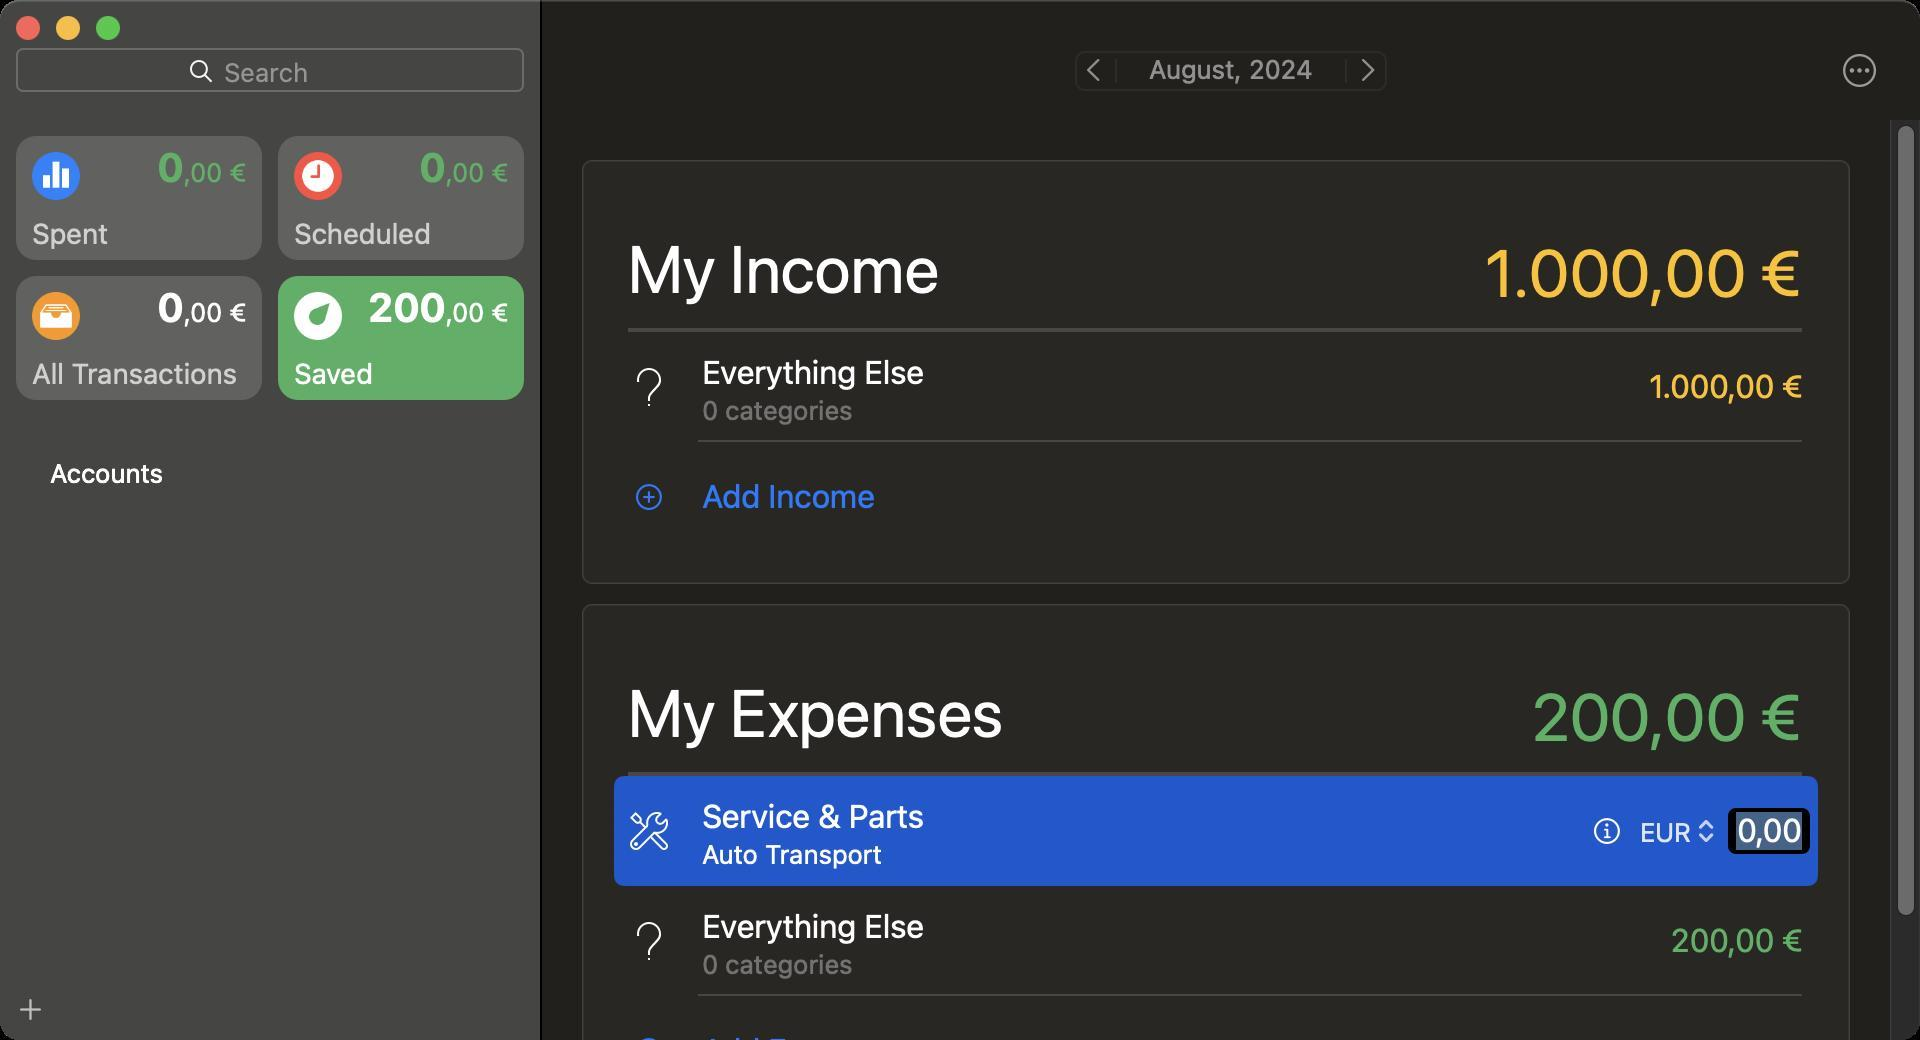
Accessibility tree:
{"name": "Money", "role": "AXWindow", "description": null, "role_description": "standard window", "value": null, "position": "384.00;317.00", "size": "960;520", "children": [{"name": null, "role": "AXSplitGroup", "description": null, "role_description": "split group", "value": null, "position": "0.00;0.00", "size": "960;520", "children": [{"name": null, "role": "AXTextField", "description": null, "role_description": "text field", "value": null, "position": "110.00;27.00", "size": "128;17", "children": []}, {"name": null, "role": "AXList", "description": null, "role_description": "collection", "value": null, "position": "0.00;60.00", "size": "270;150", "children": [{"name": null, "role": "AXList", "description": null, "role_description": "section", "value": null, "position": "8.00;68.00", "size": "254;132", "children": [{"name": null, "role": "AXGroup", "description": null, "role_description": "group", "value": null, "position": "8.00;68.00", "size": "254;132", "children": []}]}]}, {"name": null, "role": "AXScrollArea", "description": null, "role_description": "scroll area", "value": null, "position": "0.00;210.00", "size": "270;280", "children": [{"name": null, "role": "AXOutline", "description": null, "role_description": "outline", "value": null, "position": "0.00;210.00", "size": "255;280", "children": [{"name": null, "role": "AXRow", "description": null, "role_description": "outline row", "value": null, "position": "0.00;220.00", "size": "255;1", "children": [{"name": null, "role": "AXCell", "description": null, "role_description": "cell", "value": null, "position": "10.00;220.00", "size": "235;1", "children": [{"name": null, "role": "AXStaticText", "description": null, "role_description": "text", "value": "", "position": "23.00;212.00", "size": "4;17", "children": []}]}]}, {"name": null, "role": "AXRow", "description": null, "role_description": "outline row", "value": null, "position": "0.00;221.00", "size": "255;30", "children": [{"name": null, "role": "AXCell", "description": null, "role_description": "cell", "value": null, "position": "10.00;221.00", "size": "235;30", "children": [{"name": null, "role": "AXStaticText", "description": null, "role_description": "text", "value": "Accounts", "position": "23.00;227.50", "size": "61;17", "children": []}]}]}, {"name": null, "role": "AXColumn", "description": null, "role_description": "column", "value": null, "position": "10.00;210.00", "size": "235;280", "children": []}]}, {"name": null, "role": "AXScrollBar", "description": null, "role_description": "scroll bar", "value": 0.0, "position": "255.00;210.00", "size": "15;280", "children": []}]}, {"name": "", "role": "AXButton", "description": "add", "role_description": "button", "value": null, "position": "8.00;495.50", "size": "14;18", "children": []}, {"name": null, "role": "AXSplitter", "description": null, "role_description": "splitter", "value": 270.0, "position": "270.00;28.00", "size": "1;492", "children": []}, {"name": "", "role": "AXButton", "description": "action", "role_description": "button", "value": null, "position": "920.00;25.00", "size": "20;20", "children": []}, {"name": null, "role": "AXScrollArea", "description": null, "role_description": "scroll area", "value": null, "position": "271.00;60.00", "size": "689;460", "children": [{"name": null, "role": "AXGroup", "description": null, "role_description": "group", "value": null, "position": "288.00;78.00", "size": "640;218", "children": [{"name": null, "role": "AXOutline", "description": null, "role_description": "outline", "value": null, "position": "297.00;91.00", "size": "622;195", "children": [{"name": null, "role": "AXRow", "description": null, "role_description": "outline row", "value": null, "position": "297.00;101.00", "size": "622;65", "children": [{"name": null, "role": "AXCell", "description": null, "role_description": "cell", "value": null, "position": "307.00;101.00", "size": "602;65", "children": [{"name": null, "role": "AXTextField", "description": null, "role_description": "text field", "value": "1.000,00 €", "position": "734.00;113.50", "size": "171;40", "children": []}, {"name": null, "role": "AXStaticText", "description": null, "role_description": "text", "value": "My Income", "position": "312.00;113.50", "size": "164;40", "children": []}, {"name": null, "role": "AXStaticText", "description": null, "role_description": "text", "value": "", "position": "312.00;141.00", "size": "8;17", "children": []}, {"name": null, "role": "AXImage", "description": "", "role_description": "image", "value": null, "position": "314.00;123.00", "size": "21;21", "children": []}]}]}, {"name": null, "role": "AXRow", "description": null, "role_description": "outline row", "value": null, "position": "297.00;166.00", "size": "622;55", "children": [{"name": null, "role": "AXCell", "description": null, "role_description": "cell", "value": null, "position": "307.00;166.00", "size": "602;55", "children": [{"name": null, "role": "AXTextField", "description": null, "role_description": "text field", "value": "1.000,00 €", "position": "816.00;182.00", "size": "89;23", "children": []}, {"name": null, "role": "AXImage", "description": "", "role_description": "image", "value": null, "position": "314.00;183.00", "size": "21;21", "children": []}, {"name": null, "role": "AXStaticText", "description": null, "role_description": "text", "value": "Everything Else", "position": "347.00;175.00", "size": "124;22", "children": []}, {"name": null, "role": "AXStaticText", "description": null, "role_description": "text", "value": "0 categories", "position": "349.00;196.00", "size": "84;17", "children": []}]}]}, {"name": null, "role": "AXRow", "description": null, "role_description": "outline row", "value": null, "position": "297.00;221.00", "size": "622;55", "children": [{"name": null, "role": "AXCell", "description": null, "role_description": "cell", "value": null, "position": "307.00;221.00", "size": "602;55", "children": [{"name": null, "role": "AXImage", "description": "AddBudgetRecordButton", "role_description": "image", "value": null, "position": "314.00;235.00", "size": "21;27", "children": []}, {"name": null, "role": "AXStaticText", "description": null, "role_description": "text", "value": "", "position": "313.00;276.00", "size": "0;0", "children": []}, {"name": null, "role": "AXTextField", "description": null, "role_description": "text field", "value": "", "position": "349.00;239.00", "size": "154;22", "children": []}]}]}, {"name": null, "role": "AXColumn", "description": null, "role_description": "column", "value": null, "position": "307.00;91.00", "size": "602;195", "children": []}]}]}, {"name": null, "role": "AXGroup", "description": null, "role_description": "group", "value": null, "position": "288.00;300.00", "size": "640;273", "children": [{"name": null, "role": "AXOutline", "description": null, "role_description": "outline", "value": null, "position": "297.00;313.00", "size": "622;250", "children": [{"name": null, "role": "AXRow", "description": null, "role_description": "outline row", "value": null, "position": "297.00;323.00", "size": "622;65", "children": [{"name": null, "role": "AXCell", "description": null, "role_description": "cell", "value": null, "position": "307.00;323.00", "size": "602;65", "children": [{"name": null, "role": "AXTextField", "description": null, "role_description": "text field", "value": "200,00 €", "position": "758.00;335.50", "size": "147;40", "children": []}, {"name": null, "role": "AXStaticText", "description": null, "role_description": "text", "value": "My Expenses", "position": "312.00;335.50", "size": "197;40", "children": []}, {"name": null, "role": "AXStaticText", "description": null, "role_description": "text", "value": "", "position": "312.00;358.00", "size": "8;40", "children": []}, {"name": null, "role": "AXImage", "description": "", "role_description": "image", "value": null, "position": "314.00;345.00", "size": "21;21", "children": []}]}]}, {"name": null, "role": "AXRow", "description": null, "role_description": "outline row", "value": null, "position": "297.00;388.00", "size": "622;55", "children": [{"name": null, "role": "AXCell", "description": null, "role_description": "cell", "value": null, "position": "307.00;388.00", "size": "602;55", "children": [{"name": null, "role": "AXTextField", "description": null, "role_description": "text field", "value": "0,00", "position": "864.00;404.00", "size": "41;23", "children": []}, {"name": null, "role": "AXPopUpButton", "description": null, "role_description": "pop up button", "value": "EUR", "position": "817.00;407.00", "size": "46;17", "children": []}, {"name": null, "role": "AXImage", "description": "Auto Transport Service & Parts", "role_description": "image", "value": null, "position": "314.00;405.00", "size": "21;21", "children": []}, {"name": "", "role": "AXButton", "description": "AddBudgetRecordButton", "role_description": "button", "value": null, "position": "796.00;408.00", "size": "15;15", "children": []}, {"name": null, "role": "AXTextField", "description": null, "role_description": "text field", "value": "Service & Parts", "position": "347.00;397.00", "size": "123;22", "children": []}, {"name": null, "role": "AXStaticText", "description": null, "role_description": "text", "value": "Auto Transport", "position": "349.00;418.00", "size": "99;17", "children": []}]}]}, {"name": null, "role": "AXRow", "description": null, "role_description": "outline row", "value": null, "position": "297.00;443.00", "size": "622;55", "children": [{"name": null, "role": "AXCell", "description": null, "role_description": "cell", "value": null, "position": "307.00;443.00", "size": "602;55", "children": [{"name": null, "role": "AXTextField", "description": null, "role_description": "text field", "value": "200,00 €", "position": "827.00;459.00", "size": "78;23", "children": []}, {"name": null, "role": "AXImage", "description": "", "role_description": "image", "value": null, "position": "314.00;460.00", "size": "21;21", "children": []}, {"name": null, "role": "AXStaticText", "description": null, "role_description": "text", "value": "Everything Else", "position": "347.00;452.00", "size": "124;22", "children": []}, {"name": null, "role": "AXStaticText", "description": null, "role_description": "text", "value": "0 categories", "position": "349.00;473.00", "size": "84;17", "children": []}]}]}, {"name": null, "role": "AXRow", "description": null, "role_description": "outline row", "value": null, "position": "297.00;498.00", "size": "622;55", "children": [{"name": null, "role": "AXCell", "description": null, "role_description": "cell", "value": null, "position": "307.00;498.00", "size": "602;55", "children": [{"name": null, "role": "AXImage", "description": "AddBudgetRecordButton", "role_description": "image", "value": null, "position": "314.00;512.00", "size": "21;27", "children": []}, {"name": null, "role": "AXStaticText", "description": null, "role_description": "text", "value": "", "position": "313.00;553.00", "size": "0;0", "children": []}, {"name": null, "role": "AXTextField", "description": null, "role_description": "text field", "value": "", "position": "349.00;516.00", "size": "154;22", "children": []}]}]}, {"name": null, "role": "AXColumn", "description": null, "role_description": "column", "value": null, "position": "307.00;313.00", "size": "602;250", "children": []}]}]}, {"name": null, "role": "AXScrollBar", "description": null, "role_description": "scroll bar", "value": 0.0, "position": "945.00;60.00", "size": "15;460", "children": [{"name": null, "role": "AXValueIndicator", "description": null, "role_description": "value indicator", "value": 0.0, "position": "945.00;62.00", "size": "15;396", "children": []}, {"name": null, "role": "AXButton", "description": null, "role_description": "increment arrow button", "value": null, "position": "945.00;60.00", "size": "0;0", "children": []}, {"name": null, "role": "AXButton", "description": null, "role_description": "decrement arrow button", "value": null, "position": "945.00;60.00", "size": "0;0", "children": []}, {"name": null, "role": "AXButton", "description": null, "role_description": "increment page button", "value": null, "position": "945.00;459.00", "size": "15;61", "children": []}, {"name": null, "role": "AXButton", "description": null, "role_description": "decrement page button", "value": null, "position": "945.00;60.00", "size": "15;2", "children": []}]}]}, {"name": null, "role": "AXGroup", "description": null, "role_description": "group", "value": null, "position": "536.50;24.50", "size": "158;23", "children": [{"name": null, "role": "AXButton", "description": "go left", "role_description": "button", "value": null, "position": "536.50;24.50", "size": "22;23", "children": []}, {"name": null, "role": "AXButton", "description": "August, 2024", "role_description": "button", "value": null, "position": "558.50;24.50", "size": "115;23", "children": []}, {"name": null, "role": "AXButton", "description": "go right", "role_description": "button", "value": null, "position": "673.50;24.50", "size": "21;23", "children": []}]}]}, {"name": null, "role": "AXButton", "description": null, "role_description": "close button", "value": null, "position": "7.00;6.00", "size": "14;16", "children": []}, {"name": null, "role": "AXButton", "description": null, "role_description": "full screen button", "value": null, "position": "47.00;6.00", "size": "14;16", "children": [{"name": null, "role": "AXGroup", "description": null, "role_description": "group", "value": null, "position": "47.00;6.00", "size": "14;16", "children": [{"name": null, "role": "AXGroup", "description": null, "role_description": "group", "value": null, "position": "47.00;6.00", "size": "14;16", "children": []}]}]}, {"name": null, "role": "AXButton", "description": null, "role_description": "minimize button", "value": null, "position": "27.00;6.00", "size": "14;16", "children": []}]}